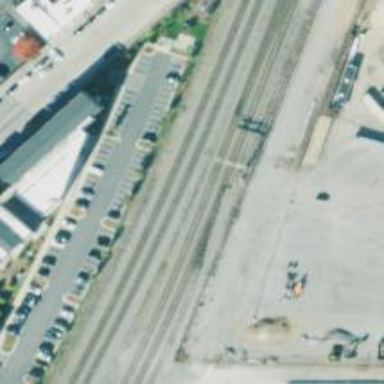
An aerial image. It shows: Railway track.